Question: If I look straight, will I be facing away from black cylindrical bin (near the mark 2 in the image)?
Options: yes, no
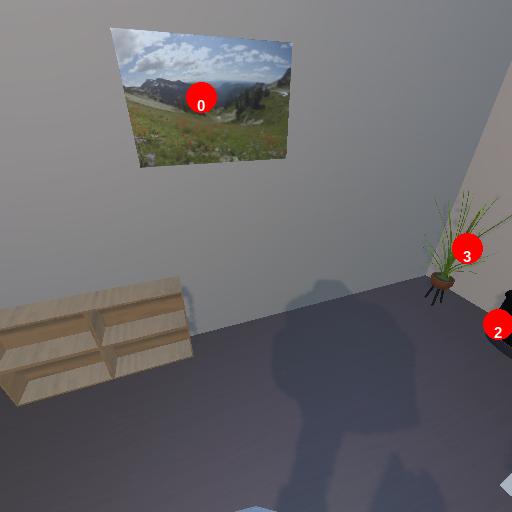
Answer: yes